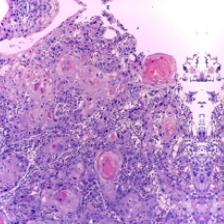
Diagnosis: OSCC